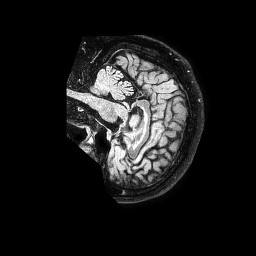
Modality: FLAIR
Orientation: sagittal
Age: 44
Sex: male
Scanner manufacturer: philips
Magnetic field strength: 1.5 T
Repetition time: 4.8 s
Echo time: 0.3 s